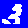
Digit: 3